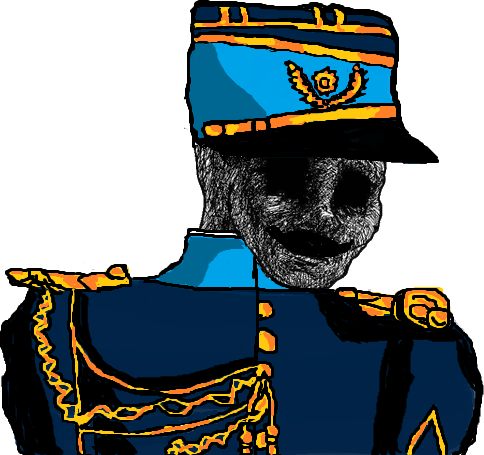
Label: 5_Withered_Wojak